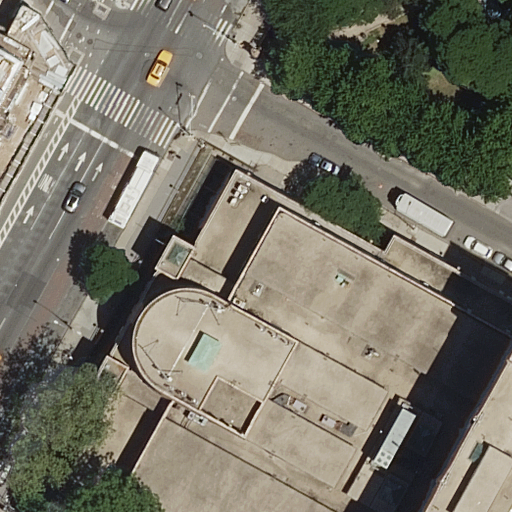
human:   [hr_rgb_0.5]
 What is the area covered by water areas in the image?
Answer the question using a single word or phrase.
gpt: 0m2

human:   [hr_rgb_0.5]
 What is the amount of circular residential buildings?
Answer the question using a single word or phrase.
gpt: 0

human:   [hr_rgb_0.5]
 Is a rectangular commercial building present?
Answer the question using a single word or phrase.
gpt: no

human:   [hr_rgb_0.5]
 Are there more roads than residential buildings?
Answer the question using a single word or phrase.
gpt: yes

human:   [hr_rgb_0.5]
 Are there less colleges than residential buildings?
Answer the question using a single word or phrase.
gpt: yes

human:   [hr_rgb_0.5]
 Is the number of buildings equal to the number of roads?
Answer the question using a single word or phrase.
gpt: no

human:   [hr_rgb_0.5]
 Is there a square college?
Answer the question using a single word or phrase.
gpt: no

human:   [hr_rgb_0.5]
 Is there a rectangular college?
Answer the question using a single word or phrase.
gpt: yes

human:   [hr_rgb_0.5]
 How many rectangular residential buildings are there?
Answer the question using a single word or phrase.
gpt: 0

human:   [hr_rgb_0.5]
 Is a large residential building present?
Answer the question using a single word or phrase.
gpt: yes

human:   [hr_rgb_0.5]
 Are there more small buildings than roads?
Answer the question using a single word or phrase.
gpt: no

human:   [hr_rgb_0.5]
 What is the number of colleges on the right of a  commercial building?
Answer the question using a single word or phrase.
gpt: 0

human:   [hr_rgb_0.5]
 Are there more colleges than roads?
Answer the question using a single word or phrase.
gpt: no

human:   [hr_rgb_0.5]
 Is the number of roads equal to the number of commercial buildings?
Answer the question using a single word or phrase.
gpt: no

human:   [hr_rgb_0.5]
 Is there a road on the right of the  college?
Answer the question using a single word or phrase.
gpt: yes

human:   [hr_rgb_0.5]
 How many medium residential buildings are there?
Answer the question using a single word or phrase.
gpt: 0

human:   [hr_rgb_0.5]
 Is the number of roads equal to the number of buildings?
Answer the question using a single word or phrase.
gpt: no

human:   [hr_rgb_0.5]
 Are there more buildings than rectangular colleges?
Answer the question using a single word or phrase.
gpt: yes

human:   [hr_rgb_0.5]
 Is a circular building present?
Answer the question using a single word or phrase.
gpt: no

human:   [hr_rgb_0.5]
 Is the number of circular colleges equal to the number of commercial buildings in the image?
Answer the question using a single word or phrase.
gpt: yes

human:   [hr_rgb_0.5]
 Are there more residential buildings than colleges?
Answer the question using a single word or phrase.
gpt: yes

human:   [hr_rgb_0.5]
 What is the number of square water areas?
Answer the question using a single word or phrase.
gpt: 0

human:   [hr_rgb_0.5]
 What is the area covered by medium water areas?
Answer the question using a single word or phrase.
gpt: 0m2

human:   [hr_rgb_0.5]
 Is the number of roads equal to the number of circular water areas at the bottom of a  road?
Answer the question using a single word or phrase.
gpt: no

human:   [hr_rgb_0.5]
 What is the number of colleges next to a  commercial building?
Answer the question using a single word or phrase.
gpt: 0

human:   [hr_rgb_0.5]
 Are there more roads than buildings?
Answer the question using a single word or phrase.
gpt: yes

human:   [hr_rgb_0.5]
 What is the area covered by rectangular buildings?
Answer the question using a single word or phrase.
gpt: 0m2

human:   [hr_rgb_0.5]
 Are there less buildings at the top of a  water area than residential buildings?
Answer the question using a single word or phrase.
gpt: yes

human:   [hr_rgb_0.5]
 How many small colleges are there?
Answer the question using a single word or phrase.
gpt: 1

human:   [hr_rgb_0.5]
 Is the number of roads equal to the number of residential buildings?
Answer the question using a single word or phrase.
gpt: no

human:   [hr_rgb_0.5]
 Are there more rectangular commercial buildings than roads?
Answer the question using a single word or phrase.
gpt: no

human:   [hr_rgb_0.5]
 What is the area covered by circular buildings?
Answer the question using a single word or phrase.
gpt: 0m2

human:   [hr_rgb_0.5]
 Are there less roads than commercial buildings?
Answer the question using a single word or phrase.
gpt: no

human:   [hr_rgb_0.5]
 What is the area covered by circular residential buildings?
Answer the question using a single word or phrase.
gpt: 0m2

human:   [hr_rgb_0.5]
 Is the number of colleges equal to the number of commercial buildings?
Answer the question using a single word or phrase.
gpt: no

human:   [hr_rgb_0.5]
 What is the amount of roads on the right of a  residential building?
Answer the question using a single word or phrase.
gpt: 10